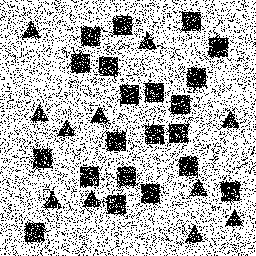
Squares: 21
Triangles: 11
Stars: 0
Total shapes: 32